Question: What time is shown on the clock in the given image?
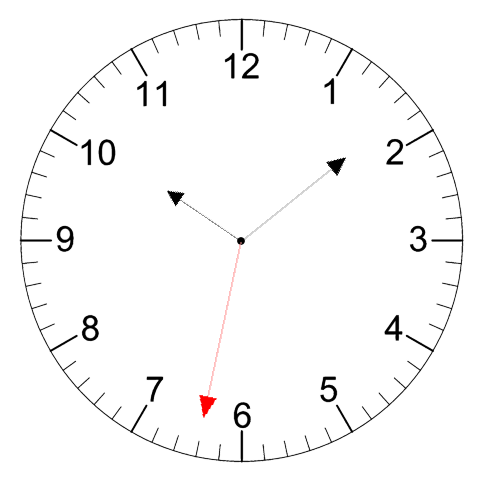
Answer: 10:08:32